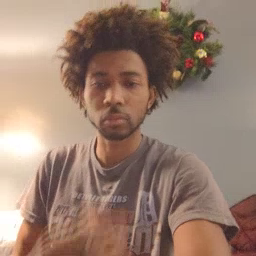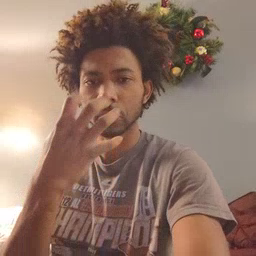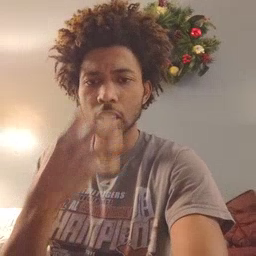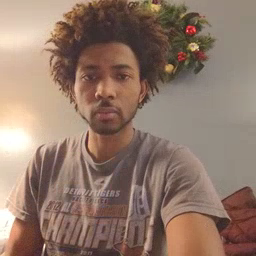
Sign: mad